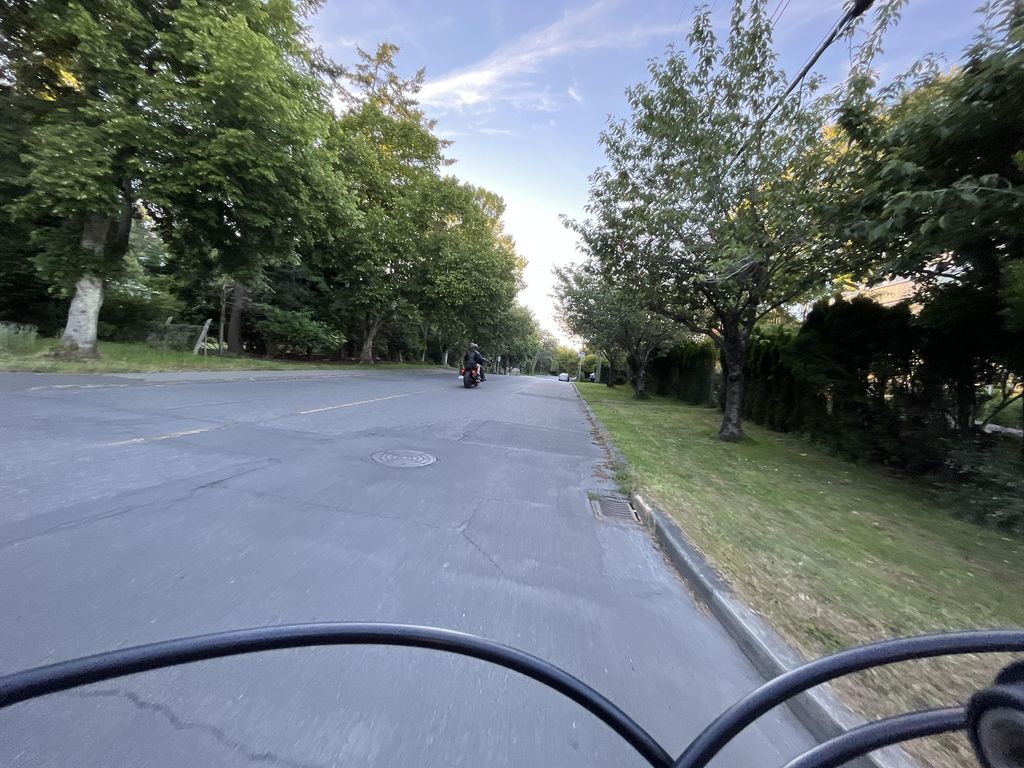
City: victoria